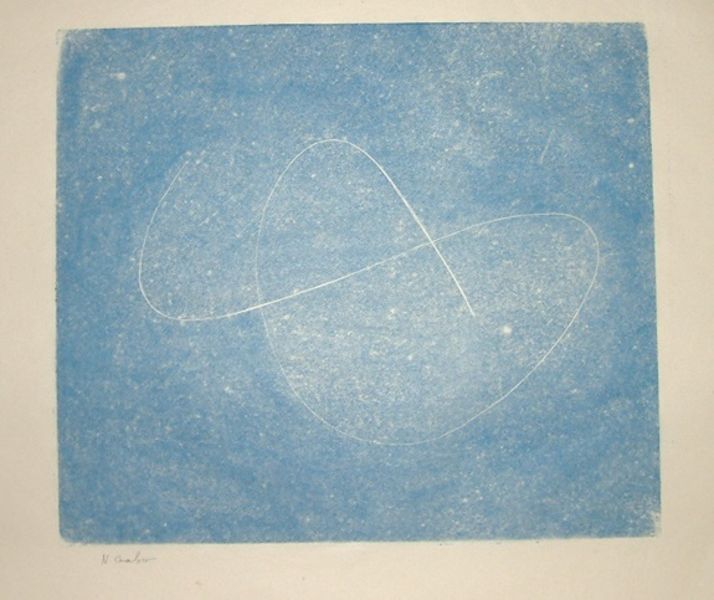
Titel: Opus 9, Opus 9
Künstler: Naum Gabo
Standort: Amherst (Massachusetts, USA)
Institution: Mead Art Museum, Amherst College
Schlagwörter: blue, white, print, sky, paper, color, shadow, etching, line, abstract, square, lithograph, shade, simple, light blue, impression, klee, scribble, shape, spots, shades, curve, contour, spray paint, parabola, blue square, print abstract blue